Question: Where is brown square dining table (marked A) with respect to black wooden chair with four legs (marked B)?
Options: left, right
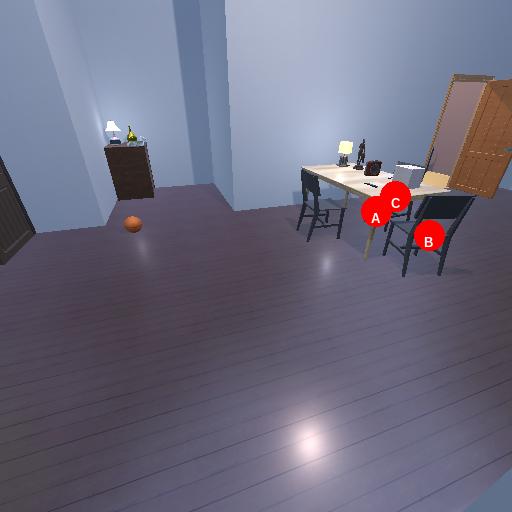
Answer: left